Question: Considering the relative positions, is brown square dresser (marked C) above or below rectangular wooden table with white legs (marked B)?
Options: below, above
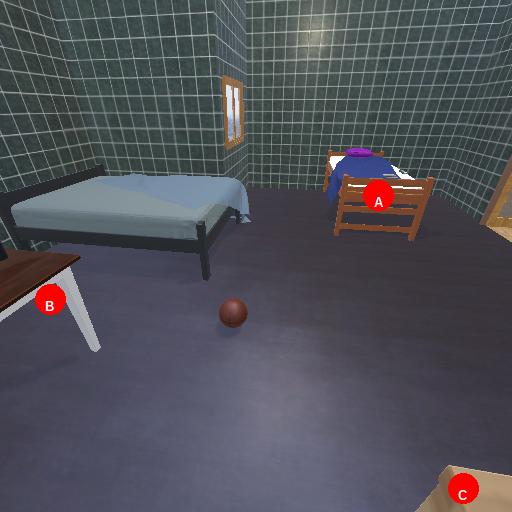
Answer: below